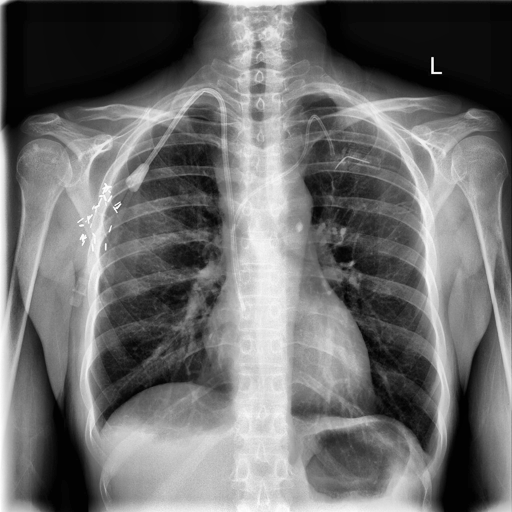
Finding: NORMAL